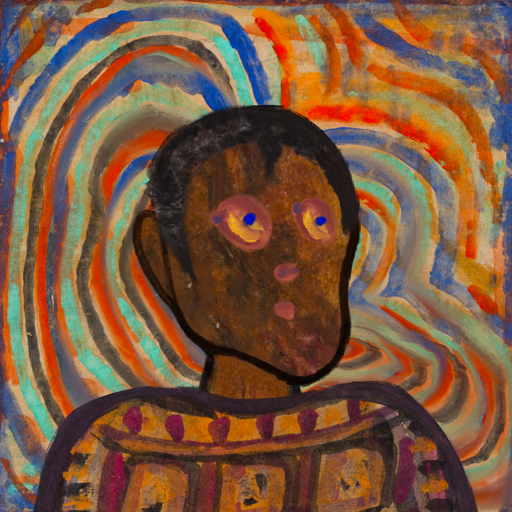
Background: Sisters, Head And Neck Side: Mosgoul, Face Side: Mother_And_Son_Son, Bust: Doll, Hair Side: Roy_Bahadur, Head Accessory: Blank, Second Necklace: Blank, Necklace: Blank, Baby: Blank